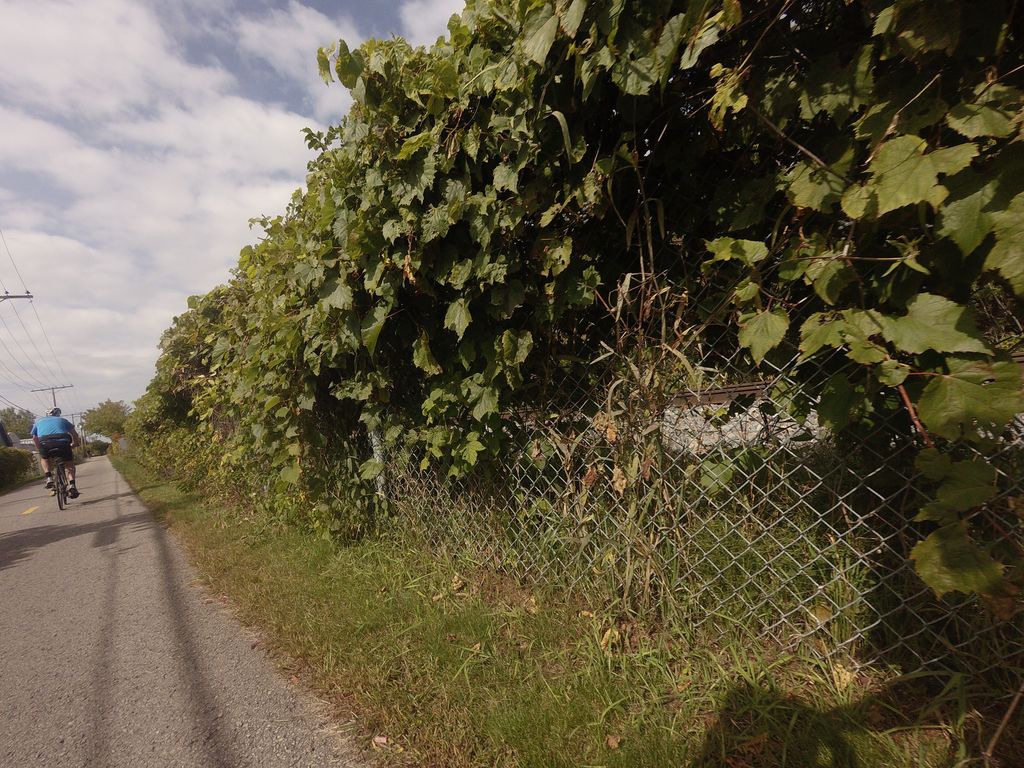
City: montreal